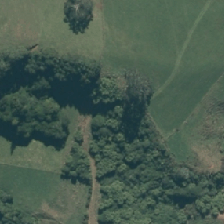
Land cover: grose_broom